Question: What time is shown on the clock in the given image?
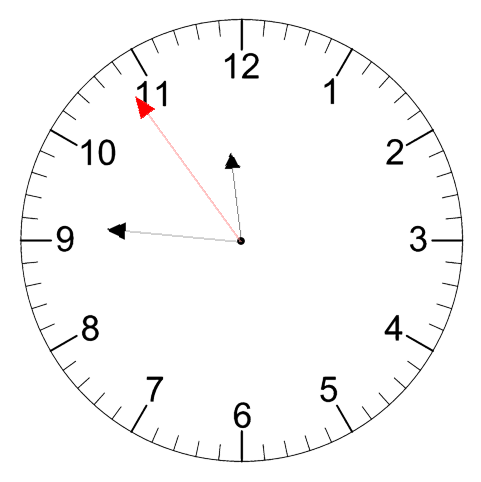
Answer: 11:45:54